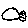
Label: fish